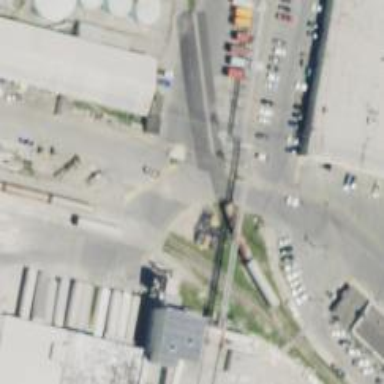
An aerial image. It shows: Level crossing along the railway.